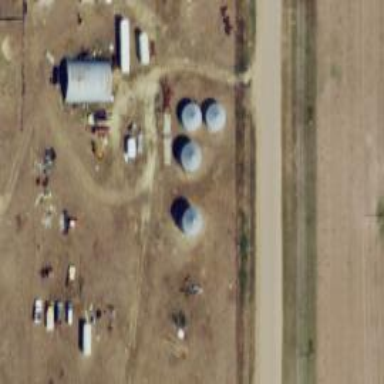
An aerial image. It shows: Silo.